Interaction volume radius: 5 \u00c5
Interaction volume height: 20 \u00c5
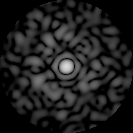
Disorder parameter: 0.8184